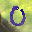
Label: 0